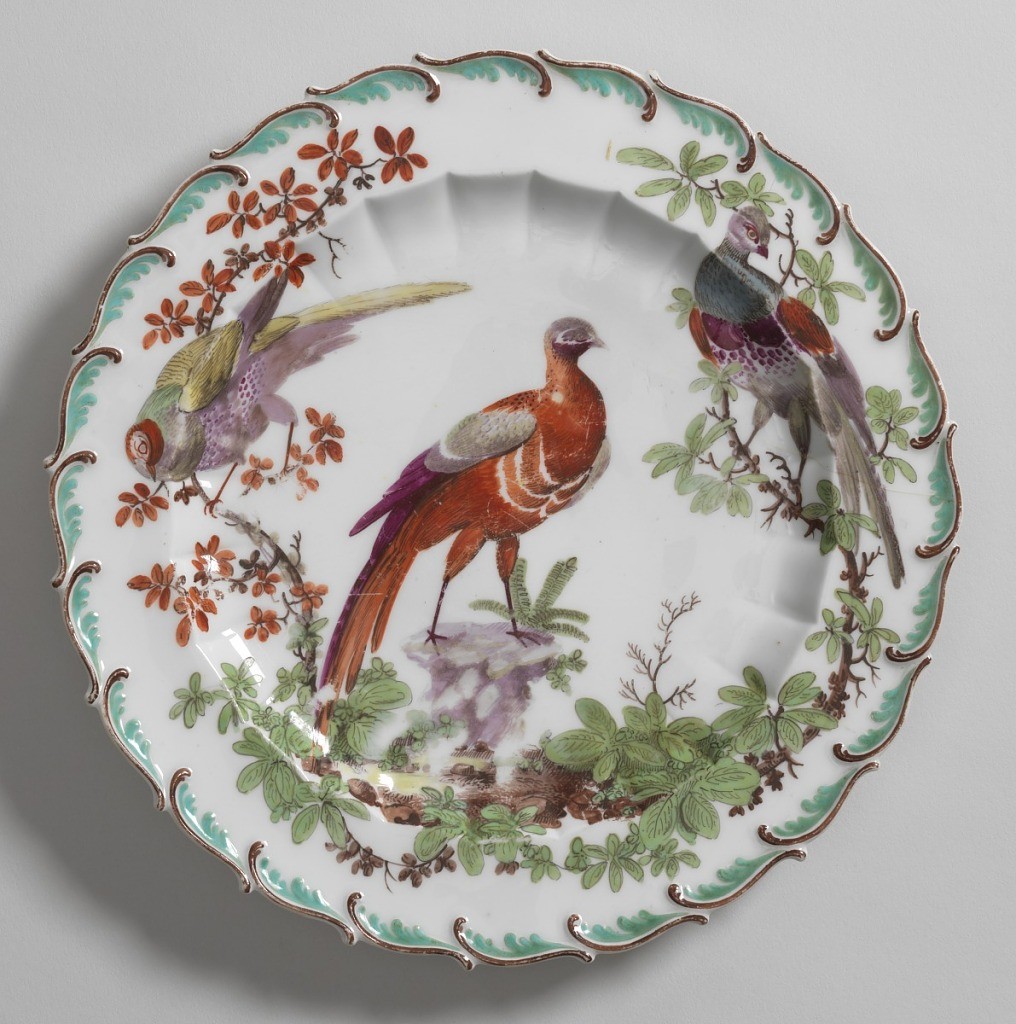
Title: Plate with "Disheveled Birds" (One of Thirteen)
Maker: Chelsea Porcelain Manufactory, English, 1745 – 1784
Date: ca. 1758–1769
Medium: soft paste porcelain, vitreous enamel
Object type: plate
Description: Scalloped edge with green feather motif. Fluted cavetto. At center, a tropical bird.